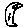
Label: moon